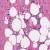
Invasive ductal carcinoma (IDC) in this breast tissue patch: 0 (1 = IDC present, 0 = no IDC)